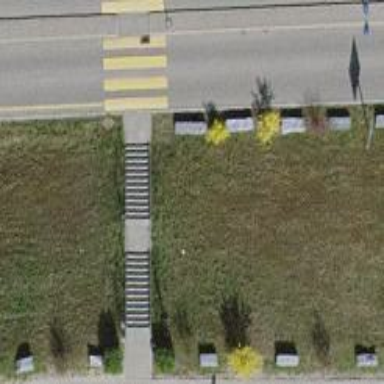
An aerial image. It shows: Road with steps.